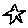
Label: star